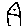
Label: house